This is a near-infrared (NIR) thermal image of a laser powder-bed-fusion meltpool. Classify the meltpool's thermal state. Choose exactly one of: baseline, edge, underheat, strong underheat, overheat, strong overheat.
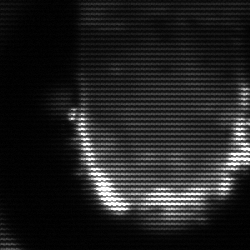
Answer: baseline